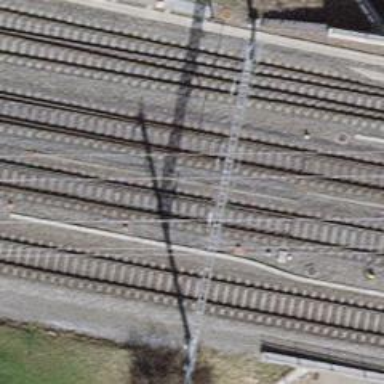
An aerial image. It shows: Railway switch.